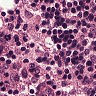
Metastatic tissue present: no